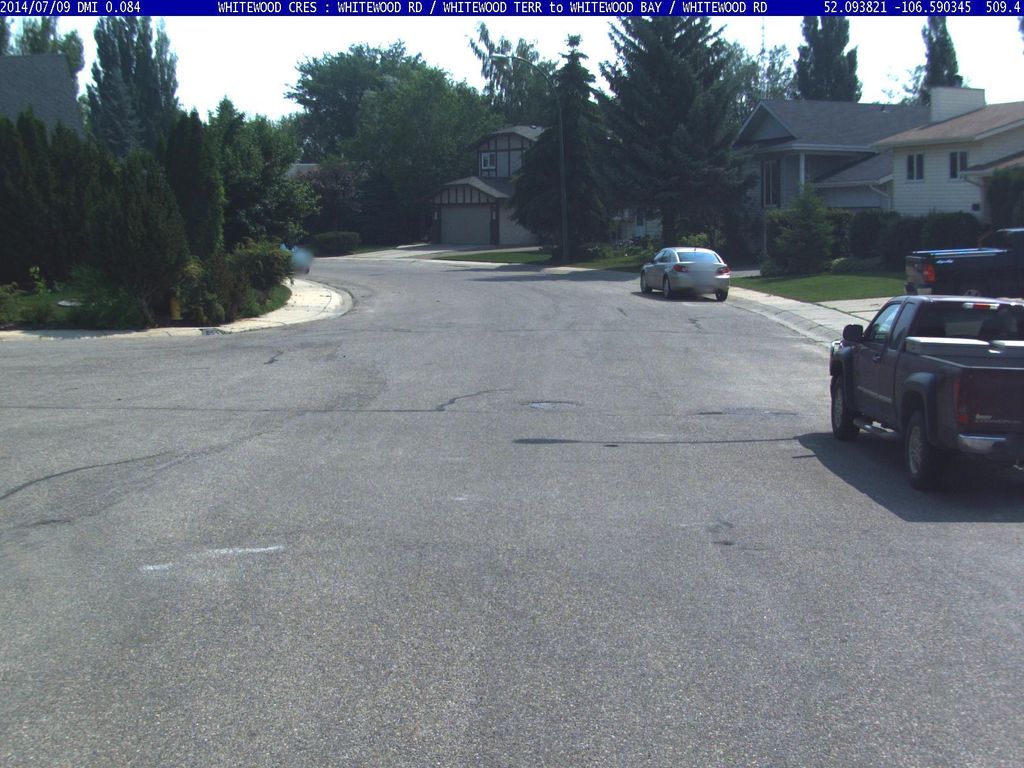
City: saskatoon